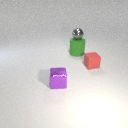
small red rubber cube to the right of large green rubber cylinder